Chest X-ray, AP view. Patient: 28 years old, sex M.
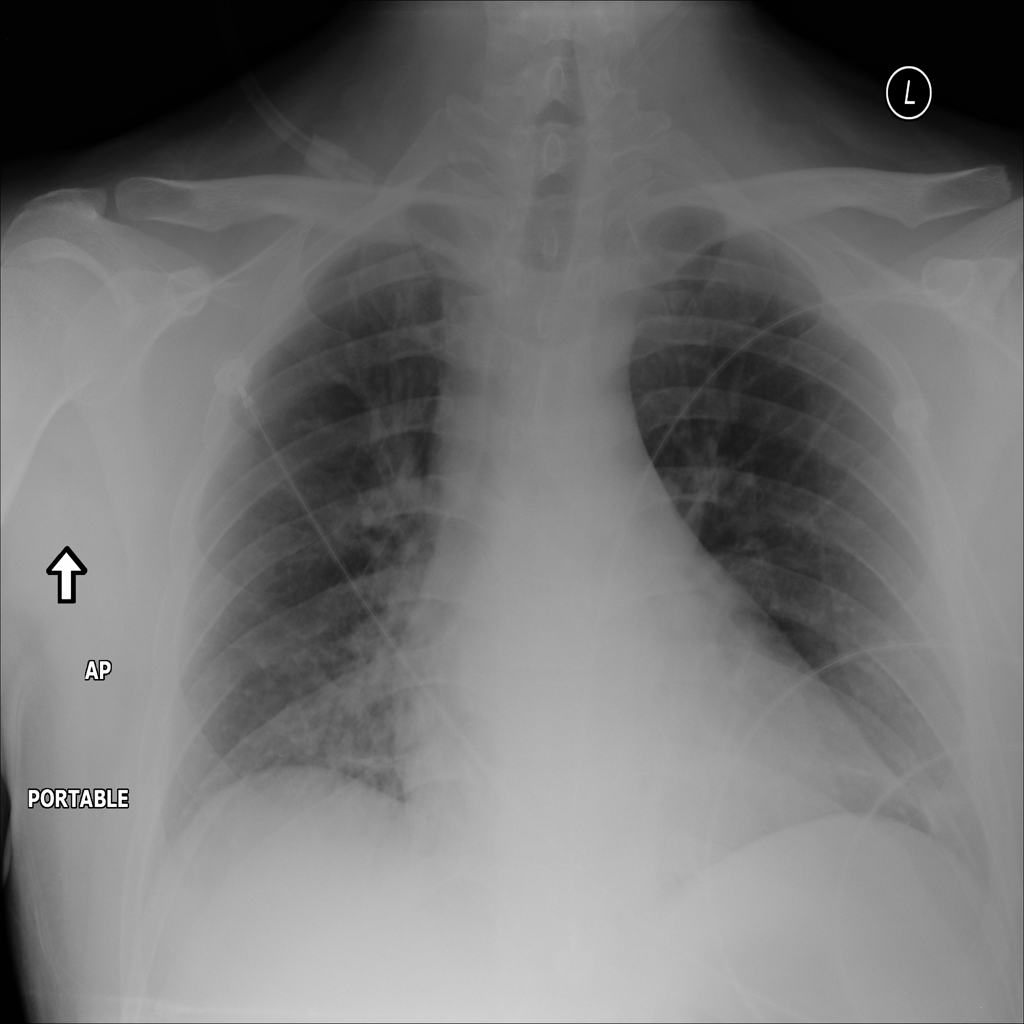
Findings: Infiltration